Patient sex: F
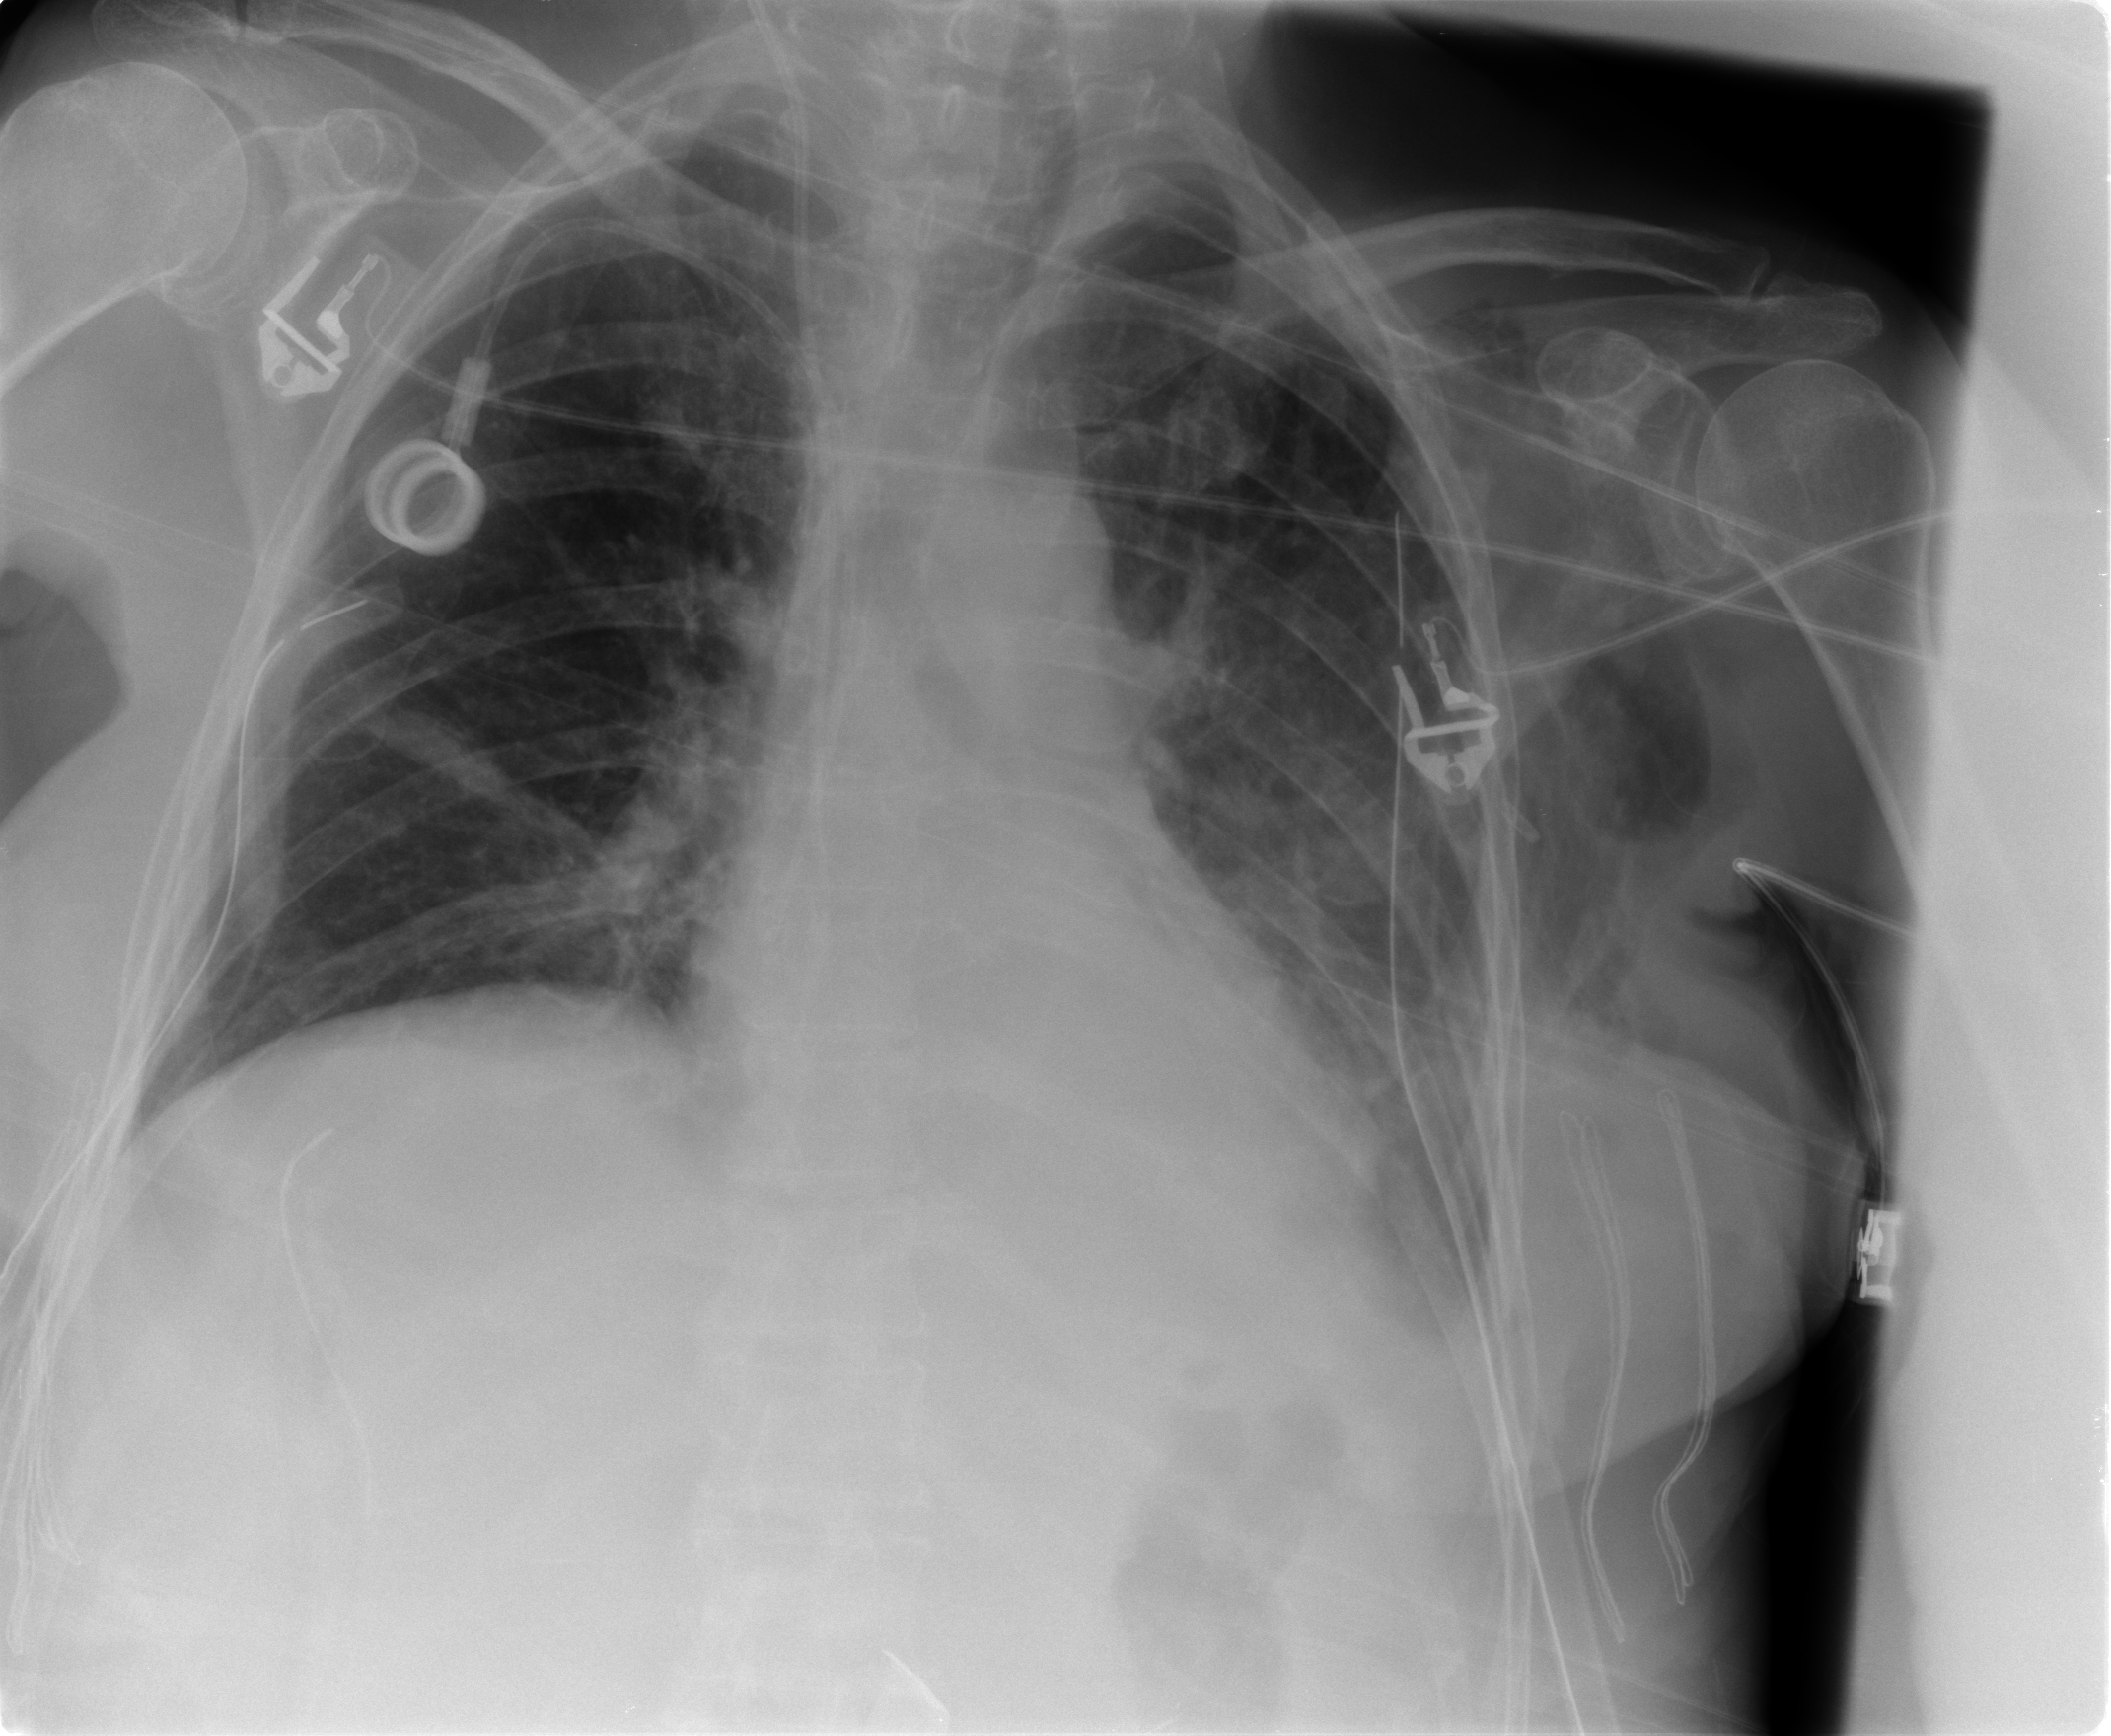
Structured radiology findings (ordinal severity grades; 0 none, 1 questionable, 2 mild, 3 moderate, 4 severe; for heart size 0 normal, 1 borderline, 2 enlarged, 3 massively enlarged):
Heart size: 0
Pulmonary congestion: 2
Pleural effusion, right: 0
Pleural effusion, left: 2
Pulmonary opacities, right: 0
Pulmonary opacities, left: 2
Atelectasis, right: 2
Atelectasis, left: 2